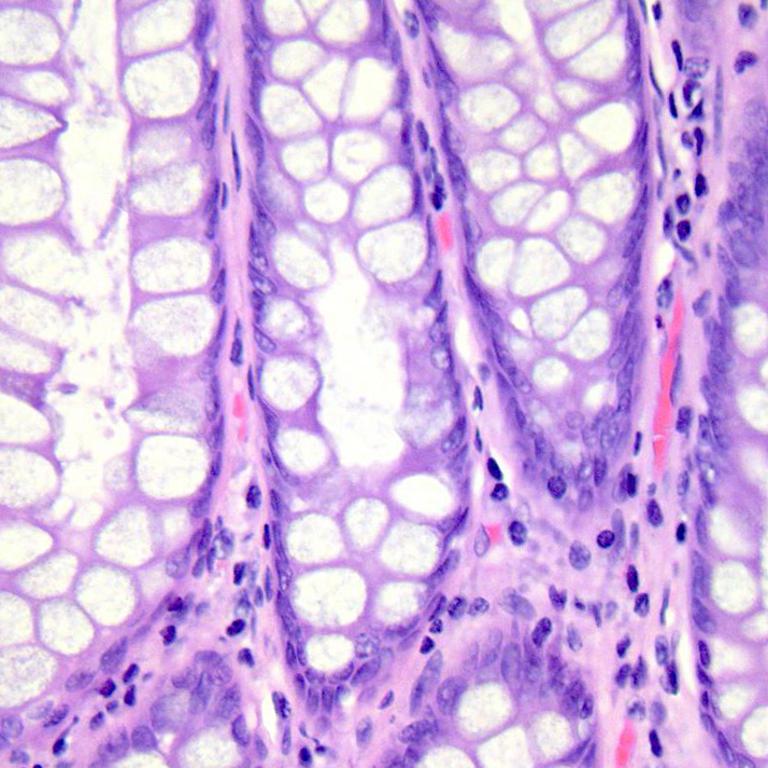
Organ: colon
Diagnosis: benign